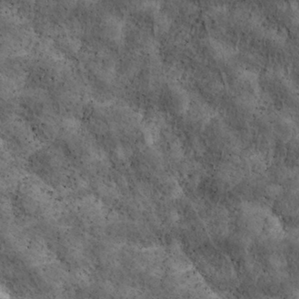
Label: non_frost